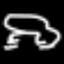
Label: frog